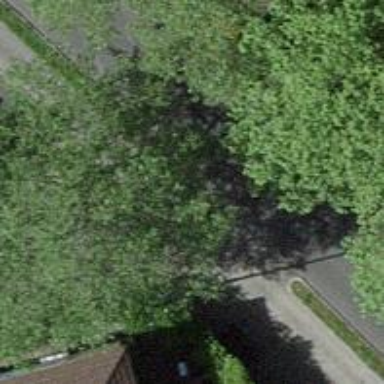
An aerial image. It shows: Asphalt road in living street.